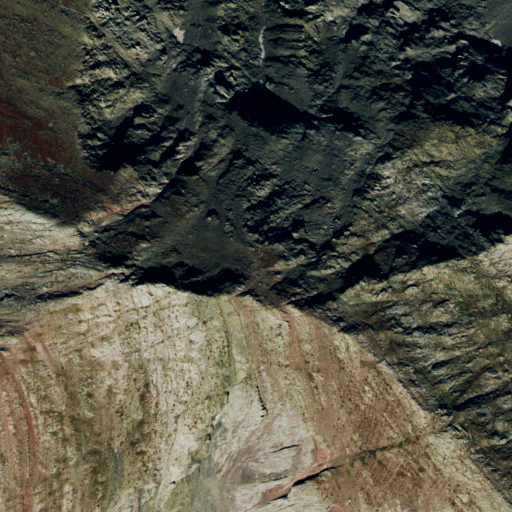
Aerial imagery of mountain in Colorado named Eureka Mountain containing shrub, grassland, barren land, mixed forest, and deciduous forest